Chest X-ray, PA view. Patient: 60 years old, sex F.
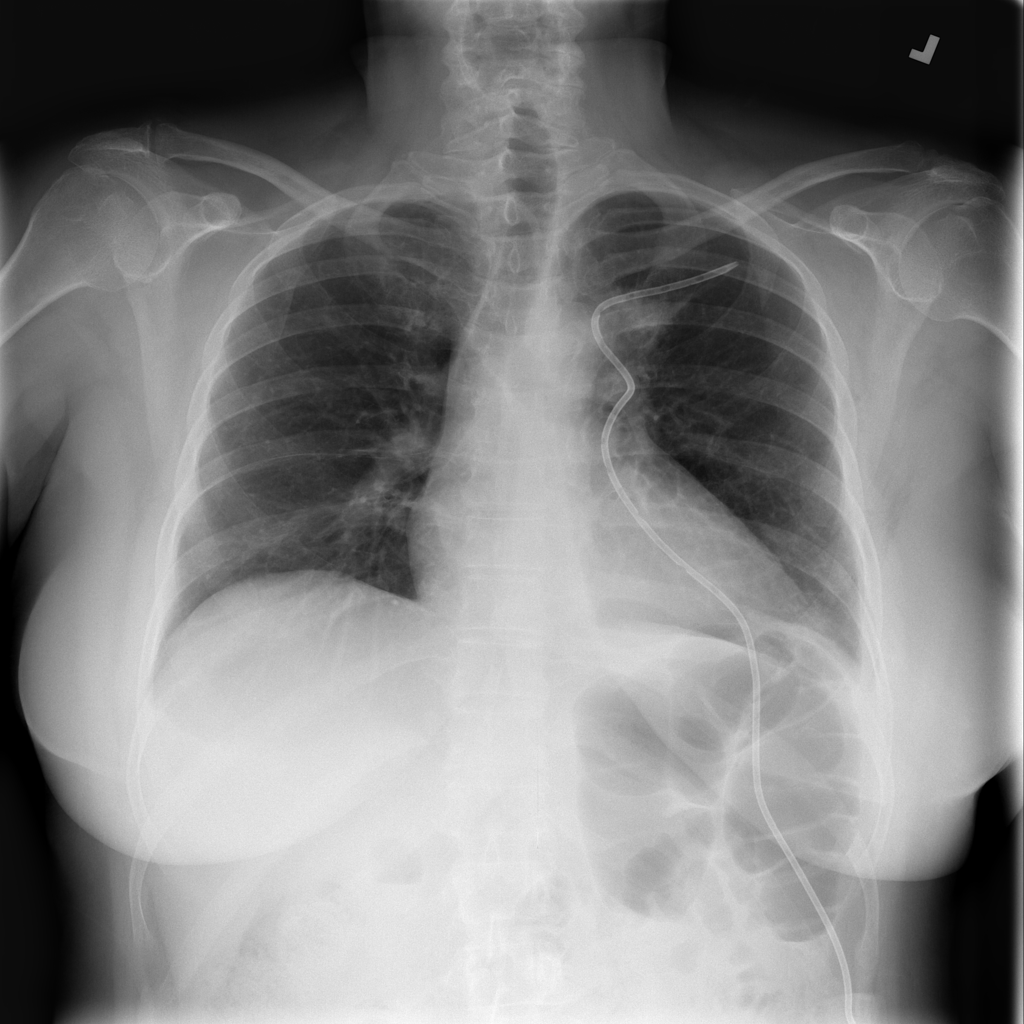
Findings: Effusion, Mass